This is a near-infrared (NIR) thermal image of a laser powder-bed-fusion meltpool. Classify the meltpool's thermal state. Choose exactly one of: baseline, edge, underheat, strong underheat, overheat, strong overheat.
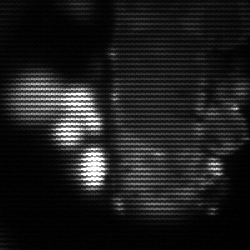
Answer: strong underheat